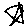
Label: star